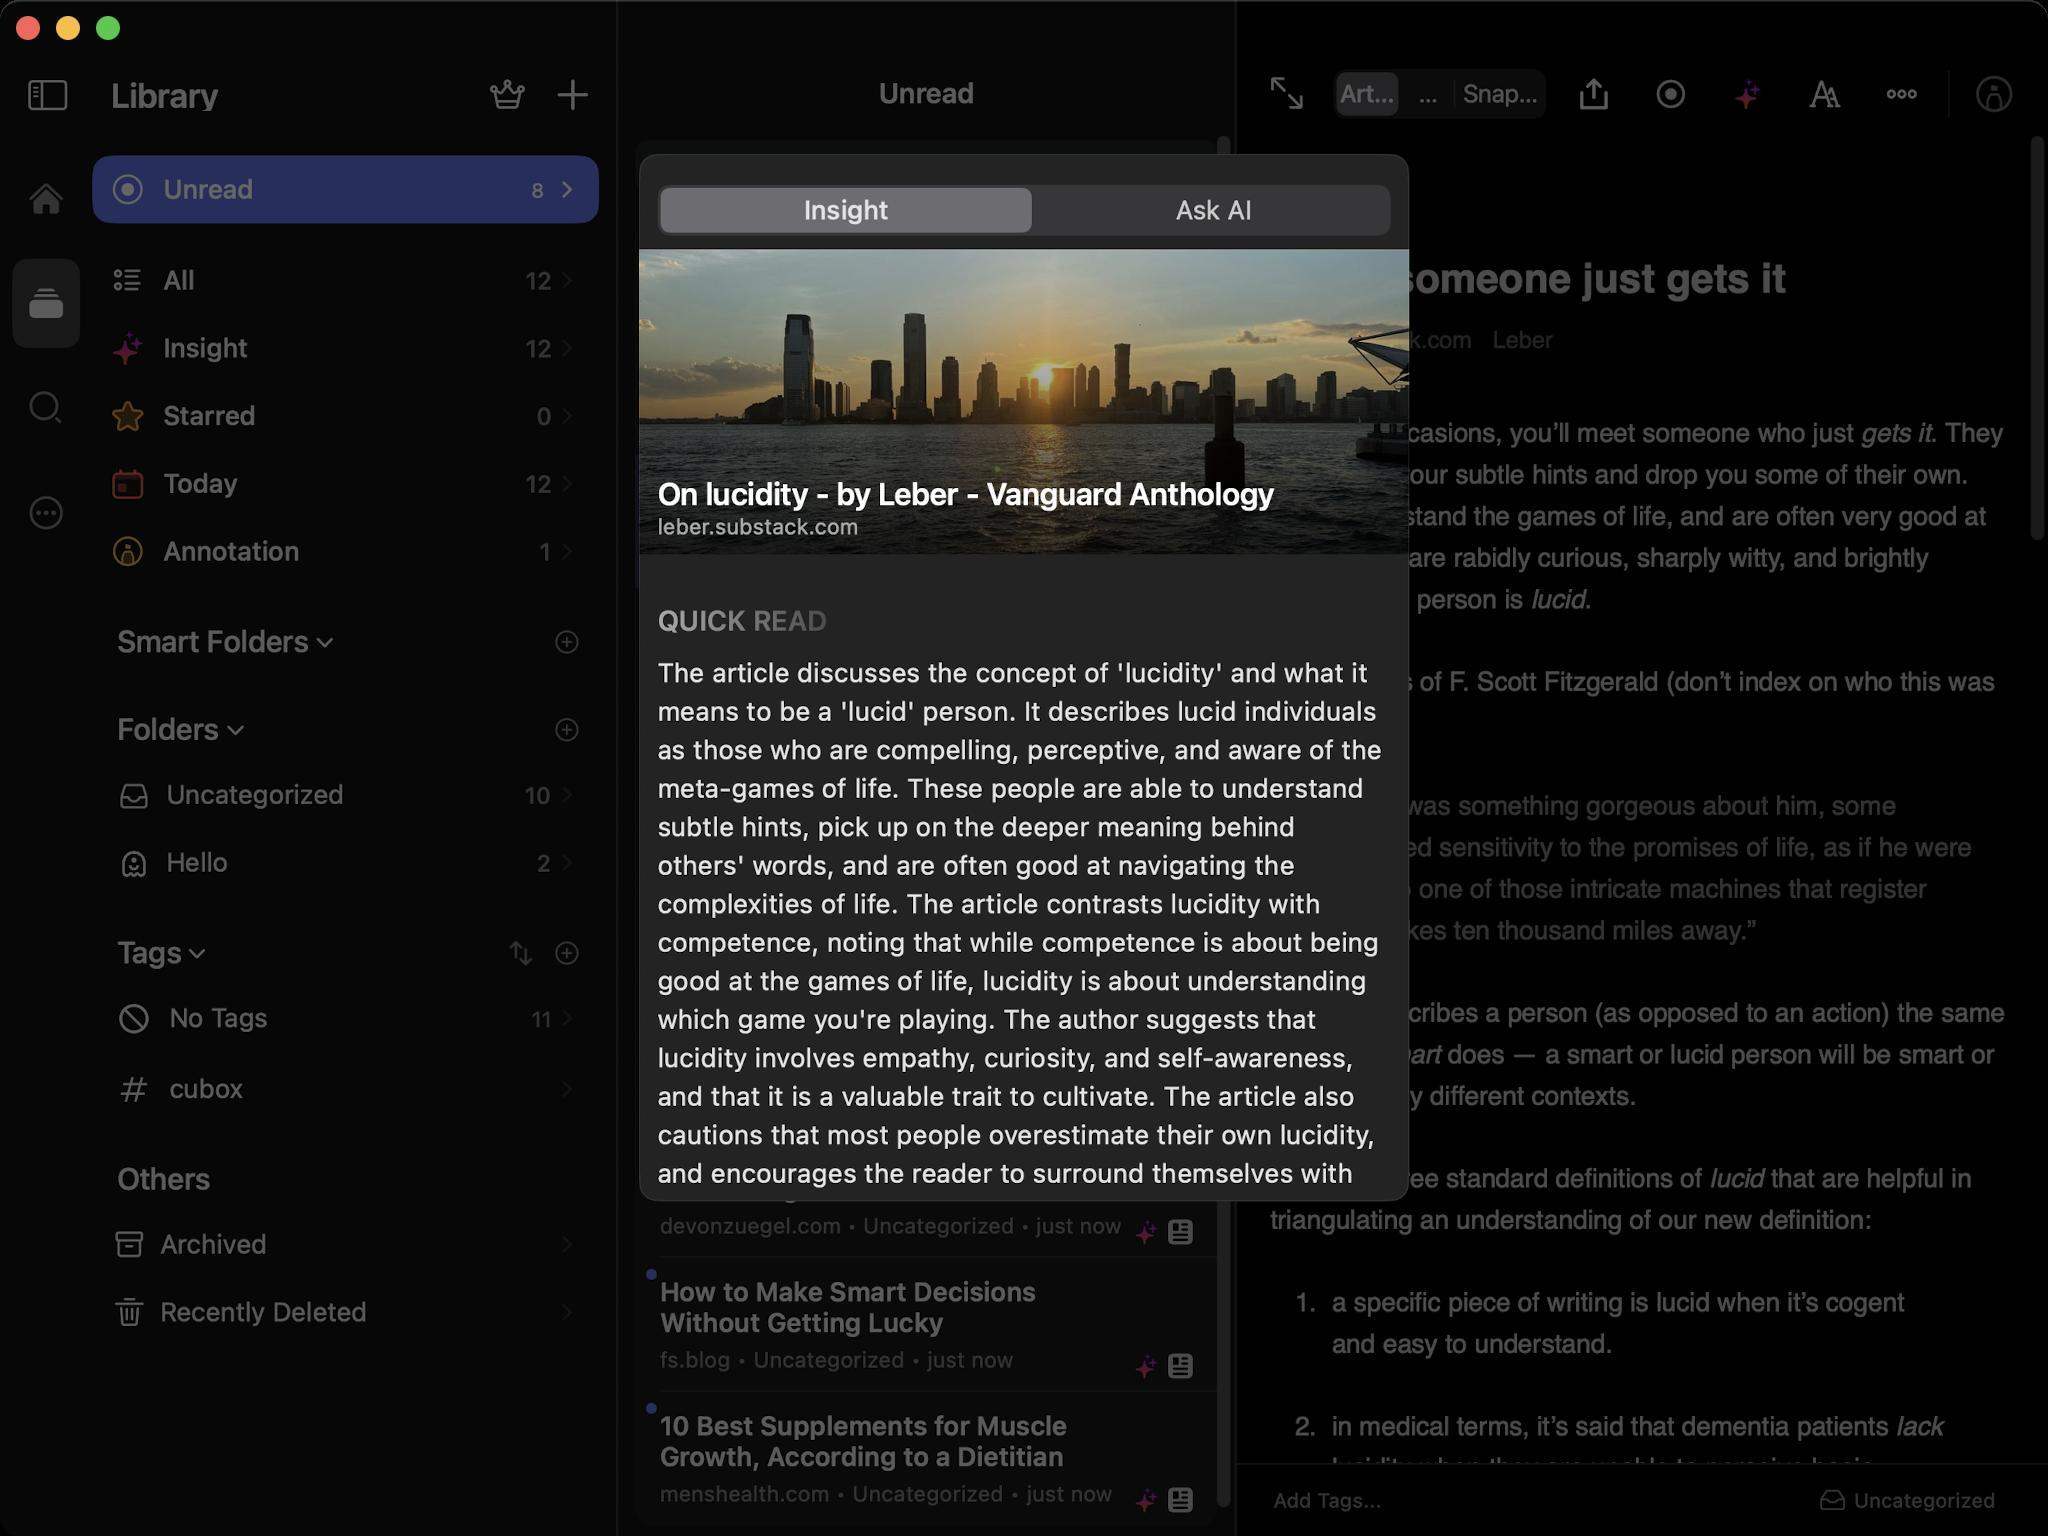
Accessibility tree:
{"name": "Cubox", "role": "AXWindow", "description": null, "role_description": "standard window", "value": null, "position": "352.00;95.00", "size": "1024;768", "children": [{"name": null, "role": "AXGroup", "description": null, "role_description": "group", "value": null, "position": "0.00;0.00", "size": "1024;768", "children": [{"name": null, "role": "AXGroup", "description": null, "role_description": "group", "value": null, "position": "0.00;0.00", "size": "1024;768", "children": [{"name": null, "role": "AXTabGroup", "description": null, "role_description": "tab group", "value": null, "position": "328.79;92.40", "size": "367;25", "children": [{"name": null, "role": "AXRadioButton", "description": "Insight", "role_description": "tab", "value": 1, "position": "328.79;92.40", "size": "189;25", "children": []}, {"name": null, "role": "AXRadioButton", "description": "Ask AI", "role_description": "tab", "value": 0, "position": "518.21;92.40", "size": "177;25", "children": []}]}, {"name": null, "role": "AXGroup", "description": null, "role_description": "table", "value": null, "position": "319.55;124.74", "size": "385;476", "children": [{"name": null, "role": "AXGroup", "description": null, "role_description": "group", "value": "", "position": "319.55;124.74", "size": "385;152", "children": [{"name": null, "role": "AXStaticText", "description": "On lucidity - by Leber - Vanguard Anthology, leber.substack.com", "role_description": "text", "value": "", "position": "319.55;124.74", "size": "385;152", "children": []}]}, {"name": null, "role": "AXHeading", "description": "", "role_description": "heading", "value": null, "position": "319.55;277.20", "size": "385;48", "children": [{"name": null, "role": "AXButton", "description": null, "role_description": "button", "value": null, "position": "328.79;301.84", "size": "169;17", "children": []}, {"name": null, "role": "AXHeading", "description": "QUICK READ", "role_description": "heading", "value": null, "position": "328.79;301.84", "size": "85;17", "children": []}]}, {"name": null, "role": "AXGroup", "description": null, "role_description": "group", "value": "", "position": "319.55;324.94", "size": "385;289", "children": [{"name": null, "role": "AXStaticText", "description": "The article discusses the concept of 'lucidity' and what it means to be a 'lucid' person. It describes lucid individuals as those who are compelling, perceptive, and aware of the meta-games of life. These people are able to understand subtle hints, pick up on the deeper meaning behind others' words, and are often good at navigating the complexities of life. The article contrasts lucidity with competence, noting that while competence is about being good at the games of life, lucidity is about understanding which game you're playing. The author suggests that lucidity involves empathy, curiosity, and self-awareness, and that it is a valuable trait to cultivate. The article also cautions that most people overestimate their own lucidity, and encourages the reader to surround themselves with other lucid individuals.", "role_description": "text", "value": "", "position": "319.55;324.94", "size": "385;289", "children": []}]}, {"name": null, "role": "AXButton", "description": "shareInsightI", "role_description": "button", "value": null, "position": "458.92;1407.94", "size": "31;31", "children": []}, {"name": null, "role": "AXButton", "description": "shareInsightT", "role_description": "button", "value": null, "position": "534.38;1407.94", "size": "31;31", "children": []}, {"name": null, "role": "AXStaticText", "description": "Share Insight", "role_description": "text", "value": null, "position": "444.29;1443.37", "size": "60;13", "children": []}, {"name": null, "role": "AXStaticText", "description": "Copy Insight", "role_description": "text", "value": null, "position": "521.29;1443.37", "size": "57;13", "children": []}, {"name": null, "role": "AXButton", "description": "rateUp", "role_description": "button", "value": null, "position": "476.63;1475.70", "size": "23;23", "children": []}, {"name": null, "role": "AXButton", "description": "rateDown", "role_description": "button", "value": null, "position": "524.37;1475.70", "size": "23;23", "children": []}]}, {"name": null, "role": "AXButton", "description": null, "role_description": "button", "value": null, "position": "328.79;609.84", "size": "367;31", "children": []}, {"name": null, "role": "AXStaticText", "description": "On lucidity - by Leber - Vanguard Anthology", "role_description": "text", "value": null, "position": "334.95;618.31", "size": "271;15", "children": []}, {"name": null, "role": "AXButton", "description": "shareReaderMore", "role_description": "button", "value": null, "position": "612.15;609.84", "size": "28;31", "children": []}, {"name": null, "role": "AXButton", "description": "star border", "role_description": "button", "value": null, "position": "639.87;609.84", "size": "28;31", "children": []}, {"name": null, "role": "AXButton", "description": "editeArchive", "role_description": "button", "value": null, "position": "667.59;609.84", "size": "28;31", "children": []}]}, {"name": null, "role": "AXGroup", "description": null, "role_description": "group", "value": null, "position": "0.00;0.00", "size": "1024;768", "children": [{"name": null, "role": "AXGroup", "description": null, "role_description": "group", "value": null, "position": "-77.00;0.00", "size": "385;768", "children": [{"name": null, "role": "AXGroup", "description": null, "role_description": "Nav bar", "value": null, "position": "-77.00;27.72", "size": "385;38", "children": [{"name": null, "role": "AXButton", "description": "Hide Sidebar", "role_description": "button", "value": null, "position": "3.85;30.03", "size": "40;34", "children": []}, {"name": null, "role": "AXButton", "description": "Library", "role_description": "button", "value": null, "position": "49.28;30.03", "size": "63;34", "children": []}, {"name": null, "role": "AXButton", "description": "crown", "role_description": "button", "value": null, "position": "244.86;38.50", "size": "18;18", "children": []}, {"name": null, "role": "AXButton", "description": "newCard", "role_description": "button", "value": null, "position": "277.97;38.50", "size": "18;18", "children": []}]}, {"name": null, "role": "AXGroup", "description": null, "role_description": "group", "value": null, "position": "-77.00;0.00", "size": "385;768", "children": [{"name": null, "role": "AXGroup", "description": null, "role_description": "group", "value": null, "position": "-77.00;0.00", "size": "385;768", "children": [{"name": null, "role": "AXGroup", "description": null, "role_description": "collection", "value": null, "position": "46.20;0.00", "size": "262;768", "children": [{"name": null, "role": "AXButton", "description": null, "role_description": "button", "value": null, "position": "58.52;66.22", "size": "23;12", "children": []}, {"name": null, "role": "AXStaticText", "description": "Unread", "role_description": "text", "value": "10", "position": "46.20;77.77", "size": "253;34", "children": []}, {"name": null, "role": "AXButton", "description": null, "role_description": "button", "value": null, "position": "58.52;111.65", "size": "23;12", "children": []}, {"name": null, "role": "AXStaticText", "description": "All", "role_description": "text", "value": "12", "position": "46.20;123.20", "size": "253;34", "children": []}, {"name": null, "role": "AXStaticText", "description": "Insight", "role_description": "text", "value": "12", "position": "46.20;157.08", "size": "253;34", "children": []}, {"name": null, "role": "AXStaticText", "description": "Starred", "role_description": "text", "value": "0", "position": "46.20;190.96", "size": "253;34", "children": []}, {"name": null, "role": "AXStaticText", "description": "Today", "role_description": "text", "value": "12", "position": "46.20;224.84", "size": "253;34", "children": []}, {"name": null, "role": "AXStaticText", "description": "Annotation", "role_description": "text", "value": "1", "position": "46.20;258.72", "size": "253;34", "children": []}, {"name": null, "role": "AXButton", "description": null, "role_description": "button", "value": null, "position": "58.52;292.60", "size": "109;44", "children": []}, {"name": null, "role": "AXButton", "description": null, "role_description": "button", "value": null, "position": "272.58;292.60", "size": "27;44", "children": []}, {"name": null, "role": "AXStaticText", "description": "Smart Folders", "role_description": "text", "value": null, "position": "58.52;311.08", "size": "96;19", "children": []}, {"name": null, "role": "AXButton", "description": null, "role_description": "button", "value": null, "position": "58.52;336.49", "size": "64;44", "children": []}, {"name": null, "role": "AXButton", "description": null, "role_description": "button", "value": null, "position": "272.58;336.49", "size": "27;44", "children": []}, {"name": null, "role": "AXStaticText", "description": "Folders", "role_description": "text", "value": null, "position": "58.52;354.97", "size": "51;19", "children": []}, {"name": null, "role": "AXStaticText", "description": "", "role_description": "text", "value": "10", "position": "46.20;380.38", "size": "253;34", "children": []}, {"name": null, "role": "AXStaticText", "description": "Hello", "role_description": "text", "value": "2", "position": "46.20;414.26", "size": "253;34", "children": []}, {"name": null, "role": "AXButton", "description": null, "role_description": "button", "value": null, "position": "58.52;448.14", "size": "45;44", "children": []}, {"name": null, "role": "AXButton", "description": null, "role_description": "button", "value": null, "position": "241.78;448.14", "size": "31;44", "children": []}, {"name": null, "role": "AXButton", "description": null, "role_description": "button", "value": null, "position": "272.58;448.14", "size": "27;44", "children": []}, {"name": null, "role": "AXStaticText", "description": "Tags", "role_description": "text", "value": null, "position": "58.52;466.62", "size": "32;19", "children": []}, {"name": null, "role": "AXGroup", "description": null, "role_description": "group", "value": null, "position": "46.20;492.03", "size": "253;34", "children": [{"name": null, "role": "AXStaticText", "description": "No Tags", "role_description": "text", "value": null, "position": "84.70;501.27", "size": "50;15", "children": []}, {"name": null, "role": "AXStaticText", "description": "11", "role_description": "text", "value": null, "position": "265.65;502.81", "size": "10;13", "children": []}]}, {"name": null, "role": "AXStaticText", "description": "cubox", "role_description": "text", "value": null, "position": "46.20;527.45", "size": "253;34", "children": []}, {"name": null, "role": "AXButton", "description": null, "role_description": "button", "value": null, "position": "58.52;561.33", "size": "60;44", "children": []}, {"name": null, "role": "AXStaticText", "description": "Others", "role_description": "text", "value": null, "position": "58.52;579.81", "size": "47;19", "children": []}, {"name": null, "role": "AXGroup", "description": null, "role_description": "group", "value": null, "position": "46.20;605.22", "size": "253;34", "children": [{"name": null, "role": "AXStaticText", "description": "Archived", "role_description": "text", "value": null, "position": "80.08;614.46", "size": "177;15", "children": []}]}, {"name": null, "role": "AXGroup", "description": null, "role_description": "group", "value": null, "position": "46.20;639.10", "size": "253;34", "children": [{"name": null, "role": "AXStaticText", "description": "Recently Deleted", "role_description": "text", "value": null, "position": "80.08;648.34", "size": "177;15", "children": []}]}]}, {"name": null, "role": "AXButton", "description": "tabbar0", "role_description": "button", "value": null, "position": "6.16;77.00", "size": "34;45", "children": []}, {"name": null, "role": "AXButton", "description": "tabbar1", "role_description": "button", "value": null, "position": "6.16;129.36", "size": "34;45", "children": []}, {"name": null, "role": "AXButton", "description": "tabbar2", "role_description": "button", "value": null, "position": "6.16;181.72", "size": "34;45", "children": []}, {"name": null, "role": "AXButton", "description": "setting", "role_description": "button", "value": null, "position": "6.16;234.08", "size": "34;45", "children": []}]}]}]}, {"name": null, "role": "AXSplitter", "description": null, "role_description": "splitter", "value": 30.07518768310547, "position": "308.00;0.00", "size": "1;768", "children": []}, {"name": null, "role": "AXGroup", "description": null, "role_description": "group", "value": null, "position": "309.15;0.00", "size": "308;768", "children": [{"name": null, "role": "AXGroup", "description": null, "role_description": "Nav bar", "value": null, "position": "309.15;27.72", "size": "308;38", "children": [{"name": null, "role": "AXHeading", "description": "Unread", "role_description": "heading", "value": null, "position": "439.29;38.50", "size": "49;16", "children": []}]}, {"name": null, "role": "AXGroup", "description": null, "role_description": "group", "value": null, "position": "309.15;0.00", "size": "308;768", "children": [{"name": null, "role": "AXGroup", "description": null, "role_description": "group", "value": null, "position": "309.15;0.00", "size": "308;768", "children": [{"name": null, "role": "AXGroup", "description": null, "role_description": "collection", "value": null, "position": "309.15;0.00", "size": "308;768", "children": [{"name": null, "role": "AXButton", "description": "Latest", "role_description": "button", "value": null, "position": "324.56;71.61", "size": "82;23", "children": []}, {"name": null, "role": "AXButton", "description": "Any", "role_description": "button", "value": null, "position": "422.35;71.61", "size": "82;23", "children": []}, {"name": null, "role": "AXButton", "description": "List", "role_description": "button", "value": null, "position": "519.37;71.61", "size": "82;23", "children": []}, {"name": null, "role": "AXStaticText", "description": "Playboy Interview: Steven Jobs | all about Steve Jobs.com", "role_description": "text", "value": null, "position": "317.62;108.57", "size": "291;67", "children": []}, {"name": null, "role": "AXStaticText", "description": "Rest in motion", "role_description": "text", "value": null, "position": "317.62;175.56", "size": "291;52", "children": []}, {"name": null, "role": "AXStaticText", "description": "On lucidity - by Leber - Vanguard Anthology", "role_description": "text", "value": null, "position": "317.62;227.15", "size": "291;67", "children": []}, {"name": null, "role": "AXStaticText", "description": "No one can teach you to have conviction | benkuhn.net", "role_description": "text", "value": null, "position": "317.62;294.14", "size": "291;67", "children": []}, {"name": null, "role": "AXStaticText", "description": "The housing theory of everything - Works in Progress", "role_description": "text", "value": null, "position": "317.62;361.13", "size": "291;67", "children": []}, {"name": null, "role": "AXStaticText", "description": "Markets in fact-checking - Works in Progress", "role_description": "text", "value": null, "position": "317.62;428.12", "size": "291;67", "children": []}, {"name": null, "role": "AXStaticText", "description": "Evaluating Information: Find the Signal in the Noise", "role_description": "text", "value": null, "position": "317.62;495.11", "size": "291;67", "children": []}, {"name": null, "role": "AXStaticText", "description": "Continuous urbanization in Japan | devonzuegel.com", "role_description": "text", "value": null, "position": "317.62;562.10", "size": "291;67", "children": []}, {"name": null, "role": "AXStaticText", "description": "How to Make Smart Decisions Without Getting Lucky", "role_description": "text", "value": null, "position": "317.62;629.09", "size": "291;67", "children": []}, {"name": null, "role": "AXStaticText", "description": "10 Best Supplements for Muscle Growth, According to a Dietitian", "role_description": "text", "value": null, "position": "317.62;696.08", "size": "291;67", "children": []}]}]}]}]}, {"name": null, "role": "AXSplitter", "description": null, "role_description": "splitter", "value": 30.07518768310547, "position": "617.15;0.00", "size": "1;768", "children": []}, {"name": null, "role": "AXGroup", "description": null, "role_description": "group", "value": null, "position": "618.31;0.00", "size": "406;768", "children": [{"name": null, "role": "AXGroup", "description": null, "role_description": "Nav bar", "value": null, "position": "618.31;27.72", "size": "406;38", "children": [{"name": null, "role": "AXButton", "description": "Enter Fullscreen", "role_description": "button", "value": null, "position": "625.24;30.03", "size": "37;34", "children": []}, {"name": null, "role": "AXTabGroup", "description": null, "role_description": "tab group", "value": null, "position": "666.82;34.65", "size": "107;25", "children": [{"name": null, "role": "AXRadioButton", "description": "Article", "role_description": "tab", "value": 1, "position": "666.82;34.65", "size": "34;25", "children": []}, {"name": null, "role": "AXRadioButton", "description": "Web", "role_description": "tab", "value": 0, "position": "701.47;34.65", "size": "25;25", "children": []}, {"name": null, "role": "AXRadioButton", "description": "Snapshot", "role_description": "tab", "value": 0, "position": "727.65;34.65", "size": "45;25", "children": []}]}, {"name": null, "role": "AXButton", "description": "shareMore", "role_description": "button", "value": null, "position": "785.40;35.42", "size": "23;23", "children": []}, {"name": null, "role": "AXButton", "description": "shareUnread", "role_description": "button", "value": null, "position": "823.90;35.42", "size": "23;23", "children": []}, {"name": null, "role": "AXButton", "description": "insightIcon", "role_description": "button", "value": null, "position": "862.40;35.42", "size": "23;23", "children": []}, {"name": null, "role": "AXButton", "description": "shareReaderStyle", "role_description": "button", "value": null, "position": "900.90;35.42", "size": "23;23", "children": []}, {"name": null, "role": "AXButton", "description": "shareReaderMore", "role_description": "button", "value": null, "position": "939.40;35.42", "size": "23;23", "children": []}, {"name": null, "role": "AXButton", "description": "mark 0", "role_description": "button", "value": null, "position": "985.60;35.42", "size": "23;23", "children": []}]}, {"name": null, "role": "AXGroup", "description": null, "role_description": "group", "value": null, "position": "618.31;0.00", "size": "406;768", "children": [{"name": null, "role": "AXGroup", "description": null, "role_description": "group", "value": null, "position": "618.31;0.00", "size": "406;768", "children": [{"name": null, "role": "AXGroup", "description": null, "role_description": "group", "value": null, "position": "618.31;0.00", "size": "406;768", "children": [{"name": null, "role": "AXGroup", "description": null, "role_description": "group", "value": null, "position": "618.31;0.00", "size": "406;768", "children": [{"name": null, "role": "AXGroup", "description": null, "role_description": "group", "value": null, "position": "618.00;66.00", "size": "407;769", "children": [{"name": null, "role": "AXGroup", "description": null, "role_description": "group", "value": null, "position": "618.00;66.00", "size": "407;769", "children": [{"name": null, "role": "AXWebArea", "description": "On lucidity - by Leber - Vanguard Anthology", "role_description": "AXWebArea", "value": "", "position": "618.00;66.00", "size": "407;2529", "children": [{"name": null, "role": "AXHeading", "description": "When someone just gets it", "role_description": "heading", "value": "1", "position": "635.00;127.00", "size": "259;25", "children": []}, {"name": null, "role": "AXLink", "description": "leber.substack.com", "role_description": "link", "value": "", "position": "635.00;162.00", "size": "102;16", "children": []}, {"name": null, "role": "AXStaticText", "description": "Leber", "role_description": "text", "value": "", "position": "746.00;162.00", "size": "31;16", "children": []}, {"name": null, "role": "AXStaticText", "description": "On lucky occasions, you’ll meet someone who just", "role_description": "text", "value": "", "position": "635.00;207.00", "size": "296;18", "children": []}, {"name": null, "role": "AXStaticText", "description": "gets it", "role_description": "text", "value": "", "position": "930.00;207.00", "size": "36;18", "children": []}, {"name": null, "role": "AXStaticText", "description": ". They pick up on your subtle hints and drop you some of their own. They understand the games of life, and are often very good at them. They are rabidly curious, sharply witty, and brightly playful. This person is", "role_description": "text", "value": "", "position": "635.00;207.00", "size": "368;101", "children": []}, {"name": null, "role": "AXStaticText", "description": "lucid", "role_description": "text", "value": "", "position": "765.00;290.00", "size": "29;18", "children": []}, {"name": null, "role": "AXStaticText", "description": ".", "role_description": "text", "value": "", "position": "792.00;290.00", "size": "5;18", "children": []}, {"name": null, "role": "AXStaticText", "description": "In the words of F. Scott Fitzgerald (don’t index on who this was said about):", "role_description": "text", "value": "", "position": "635.00;331.00", "size": "363;39", "children": []}, {"name": null, "role": "AXStaticText", "description": "“…there was something gorgeous about him, some heightened sensitivity to the promises of life, as if he were related to one of those intricate machines that register earthquakes ten thousand miles away.”", "role_description": "text", "value": "", "position": "651.00;393.00", "size": "336;80", "children": []}, {"name": null, "role": "AXStaticText", "description": "Lucidity describes a person (as opposed to an action) the same way that", "role_description": "text", "value": "", "position": "635.00;497.00", "size": "369;39", "children": []}, {"name": null, "role": "AXStaticText", "description": "smart", "role_description": "text", "value": "", "position": "687.00;518.00", "size": "34;18", "children": []}, {"name": null, "role": "AXStaticText", "description": "does — a smart or lucid person will be smart or lucid in many different contexts.", "role_description": "text", "value": "", "position": "635.00;518.00", "size": "363;38", "children": []}, {"name": null, "role": "AXStaticText", "description": "Here are three standard definitions of", "role_description": "text", "value": "", "position": "635.00;580.00", "size": "221;18", "children": []}, {"name": null, "role": "AXStaticText", "description": "lucid", "role_description": "text", "value": "", "position": "854.00;580.00", "size": "29;18", "children": []}, {"name": null, "role": "AXStaticText", "description": "that are helpful in triangulating an understanding of our new definition:", "role_description": "text", "value": "", "position": "635.00;580.00", "size": "352;39", "children": []}, {"name": null, "role": "AXGroup", "description": "", "role_description": "list", "value": "", "position": "635.00;639.00", "size": "373;188", "children": [{"name": null, "role": "AXStaticText", "description": "a specific piece of writing is lucid when it’s cogent and easy to understand.", "role_description": "text", "value": "", "position": "666.00;642.00", "size": "287;38", "children": []}, {"name": null, "role": "AXStaticText", "description": "in medical terms, it’s said that dementia patients", "role_description": "text", "value": "", "position": "666.00;704.00", "size": "283;18", "children": []}, {"name": null, "role": "AXStaticText", "description": "lack", "role_description": "text", "value": "", "position": "947.00;704.00", "size": "25;18", "children": []}, {"name": null, "role": "AXStaticText", "description": "lucidity when they are unable to perceive basic realities about the world around them.", "role_description": "text", "value": "", "position": "666.00;725.00", "size": "272;39", "children": []}, {"name": null, "role": "AXStaticText", "description": "lucid dreaming, a state of utter comprehension about your plane of existence.", "role_description": "text", "value": "", "position": "666.00;786.00", "size": "306;39", "children": []}]}, {"name": null, "role": "AXStaticText", "description": "Thus, a", "role_description": "text", "value": "", "position": "635.00;849.00", "size": "48;18", "children": []}, {"name": null, "role": "AXStaticText", "description": "lucid person", "role_description": "text", "value": "", "position": "682.00;849.00", "size": "72;18", "children": []}, {"name": null, "role": "AXStaticText", "description": "is compelling, perceptive, and aware of life’s meta-games. Lucid people are the opposites of", "role_description": "text", "value": "", "position": "635.00;849.00", "size": "349;39", "children": []}, {"name": null, "role": "AXStaticText", "description": "NPCs", "role_description": "text", "value": "", "position": "940.00;870.00", "size": "36;18", "children": []}, {"name": null, "role": "AXStaticText", "description": ", those who play the games that life gives them without a second thought.", "role_description": "text", "value": "", "position": "635.00;870.00", "size": "368;59", "children": []}, {"name": null, "role": "AXStaticText", "description": "Lucid people aren’t dogmatic.", "role_description": "text", "value": "", "position": "635.00;952.00", "size": "176;18", "children": []}, {"name": null, "role": "AXStaticText", "description": "Most ideologies are full of heuristics that non-lucid people rely on since they can’t actively evaluate different situations.", "role_description": "text", "value": "", "position": "635.00;952.00", "size": "366;60", "children": []}, {"name": null, "role": "AXStaticText", "description": "Since they have eclectic life philosophies, lucid people are full of surprises and it’s hard to predict what they’ll say or do next. That’s often why the conversations will go well and they will", "role_description": "text", "value": "", "position": "635.00;994.00", "size": "354;80", "children": []}, {"name": null, "role": "AXStaticText", "description": "just get it", "role_description": "text", "value": "", "position": "860.00;1056.00", "size": "54;18", "children": []}, {"name": null, "role": "AXStaticText", "description": "— they are actually thinking about what you’re saying and not just following a script.", "role_description": "text", "value": "", "position": "635.00;1056.00", "size": "369;59", "children": []}, {"name": null, "role": "AXStaticText", "description": "Don’t confuse lucidity and competence. Competence is when you’re good at life’s games; lucidity is knowing which game you’re playing. Disaster can arise if you end up being good at the wrong game.", "role_description": "text", "value": "", "position": "635.00;1139.00", "size": "356;80", "children": []}, {"name": null, "role": "AXStaticText", "description": "Take, for example, the couple Stacy and James. When they argue, Stacy quickly devolves to making irrational, emotional arguments. James has two options:", "role_description": "text", "value": "", "position": "635.00;1242.00", "size": "352;60", "children": []}, {"name": null, "role": "AXGroup", "description": "", "role_description": "list", "value": "", "position": "635.00;1323.00", "size": "373;106", "children": [{"name": null, "role": "AXStaticText", "description": "be", "role_description": "text", "value": "", "position": "666.00;1325.00", "size": "19;18", "children": []}, {"name": null, "role": "AXStaticText", "description": "competent", "role_description": "text", "value": "", "position": "683.00;1325.00", "size": "64;18", "children": []}, {"name": null, "role": "AXStaticText", "description": "and deconstruct Stacy’s arguments using logic and rationality;", "role_description": "text", "value": "", "position": "666.00;1325.00", "size": "288;39", "children": []}, {"name": null, "role": "AXStaticText", "description": "be", "role_description": "text", "value": "", "position": "666.00;1388.00", "size": "19;18", "children": []}, {"name": null, "role": "AXStaticText", "description": "lucid", "role_description": "text", "value": "", "position": "683.00;1388.00", "size": "29;18", "children": []}, {"name": null, "role": "AXStaticText", "description": "and recognize the abstract games at play by choosing to appeal to Stacy’s emotions.", "role_description": "text", "value": "", "position": "666.00;1388.00", "size": "306;39", "children": []}]}, {"name": null, "role": "AXStaticText", "description": "The competent James frustrates both participants. The lucid James understands Stacy the way she wants to be understood, leading to better outcomes for everybody.", "role_description": "text", "value": "", "position": "635.00;1449.00", "size": "369;60", "children": []}, {"name": null, "role": "AXStaticText", "description": "This scenario brings to mind the classic contrast between intelligence and wisdom, most concisely: “intelligence is knowing the right answer, wisdom is knowing when to say it.” Wisdom overlaps with lucidity, but not entirely. An experienced old man can be wise but not lucid, and a bright young woman can be lucid but not wise. Wisdom is about qualitative knowledge gained through life experience, whereas lucidity is an acute awareness of life’s many meta-games.", "role_description": "text", "value": "", "position": "635.00;1533.00", "size": "362;163", "children": []}, {"name": null, "role": "AXStaticText", "description": "The next time you enter a conversation, think of the object-level analysis of", "role_description": "text", "value": "", "position": "635.00;1719.00", "size": "369;39", "children": []}, {"name": null, "role": "AXStaticText", "description": "what", "role_description": "text", "value": "", "position": "700.00;1740.00", "size": "29;18", "children": []}, {"name": null, "role": "AXStaticText", "description": "people are saying, as well as the lucid analysis of", "role_description": "text", "value": "", "position": "635.00;1740.00", "size": "370;38", "children": []}, {"name": null, "role": "AXStaticText", "description": "why", "role_description": "text", "value": "", "position": "649.00;1760.00", "size": "25;18", "children": []}, {"name": null, "role": "AXStaticText", "description": "they’re saying it. What are their motivations, their objectives, and the deeper meaning behind their words? If they were in a dream, would they be aware of it? What game of life are they playing?", "role_description": "text", "value": "", "position": "635.00;1760.00", "size": "366;81", "children": []}, {"name": null, "role": "AXStaticText", "description": "This exercise demands several hallmarks of lucidity: the blend of empathy and brainpower to understand the qualia of others in realtime; playful curiosity beyond your current scope to seek non-instrumental truth; and incisive self-awareness that you’re also just a player in the game.", "role_description": "text", "value": "", "position": "635.00;1864.00", "size": "372;102", "children": []}, {"name": null, "role": "AXStaticText", "description": "However, lucidity is more than just a social trait and applies to most areas of life. A good non-social example is root cause analysis:", "role_description": "text", "value": "", "position": "635.00;1988.00", "size": "358;60", "children": []}, {"name": null, "role": "AXStaticText", "description": "Let’s conjure up David, who runs the local laundromat. Customers are generally satisfied with his services but sometimes complain that the hangers he uses damages their clothes. Non-lucid David treats each incident as an independent customer service problem, paying for damages and giving a coupon for 10% off the next wash. Lucid David addresses the root cause and replaces the hangers. He was handed the “customer service” game but recognized that by playing the “take care of clothes” game, he could more effectively solve the problem.", "role_description": "text", "value": "", "position": "635.00;2072.00", "size": "371;205", "children": []}, {"name": null, "role": "AXStaticText", "description": "Most people consider themselves lucid the same way that most people consider themselves", "role_description": "text", "value": "", "position": "635.00;2300.00", "size": "368;39", "children": []}, {"name": null, "role": "AXStaticText", "description": "smart", "role_description": "text", "value": "", "position": "800.00;2321.00", "size": "38;18", "children": []}, {"name": null, "role": "AXStaticText", "description": "or", "role_description": "text", "value": "", "position": "836.00;2321.00", "size": "18;18", "children": []}, {"name": null, "role": "AXStaticText", "description": "principled", "role_description": "text", "value": "", "position": "852.00;2321.00", "size": "58;18", "children": []}, {"name": null, "role": "AXStaticText", "description": "— this is a fallacy just like how 80% of drivers think they are above-average drivers. It’s far more accurate to assess lucidity in others. The good news for you is that if somebody sent you this essay, they likely consider you lucid. Learn to recognize this trait and surround yourself with other lucid people — you’ll be all the better for it.", "role_description": "text", "value": "", "position": "635.00;2321.00", "size": "373;143", "children": []}, {"name": null, "role": "AXStaticText", "description": "Subscribe for more.", "role_description": "text", "value": "", "position": "635.00;2487.00", "size": "115;18", "children": []}, {"name": null, "role": "AXLink", "description": "leber.substack.com", "role_description": "link", "value": "", "position": "635.00;2529.00", "size": "102;16", "children": []}]}]}]}]}]}, {"name": null, "role": "AXButton", "description": null, "role_description": "button", "value": null, "position": "636.79;739.97", "size": "243;20", "children": []}, {"name": null, "role": "AXButton", "description": null, "role_description": "button", "value": null, "position": "903.21;739.97", "size": "102;20", "children": []}]}]}]}]}]}, {"name": null, "role": "AXButton", "description": null, "role_description": "close button", "value": null, "position": "7.00;6.00", "size": "14;16", "children": []}, {"name": null, "role": "AXButton", "description": null, "role_description": "full screen button", "value": null, "position": "47.00;6.00", "size": "14;16", "children": [{"name": null, "role": "AXGroup", "description": null, "role_description": "group", "value": null, "position": "47.00;6.00", "size": "14;16", "children": [{"name": null, "role": "AXGroup", "description": null, "role_description": "group", "value": null, "position": "47.00;6.00", "size": "14;16", "children": []}]}]}, {"name": null, "role": "AXButton", "description": null, "role_description": "minimize button", "value": null, "position": "27.00;6.00", "size": "14;16", "children": []}]}